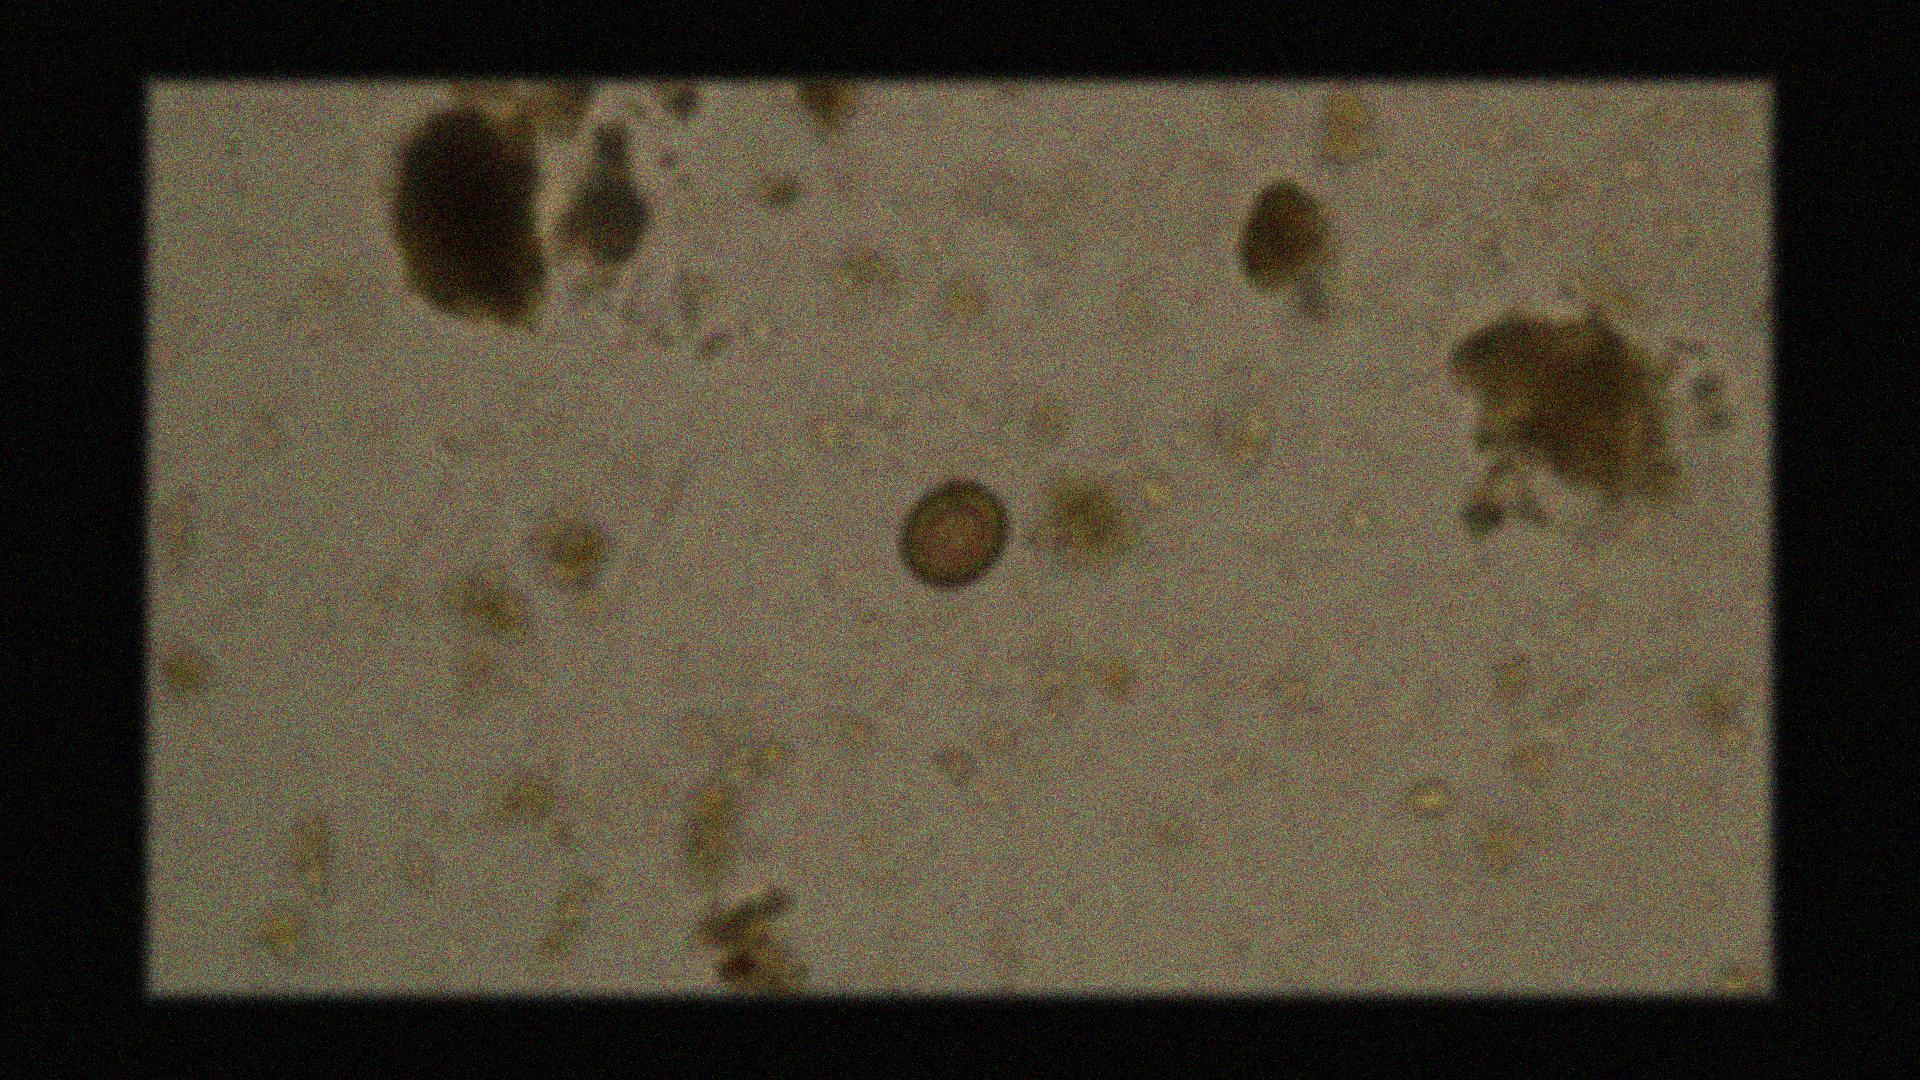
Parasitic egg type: Taenia spp. egg